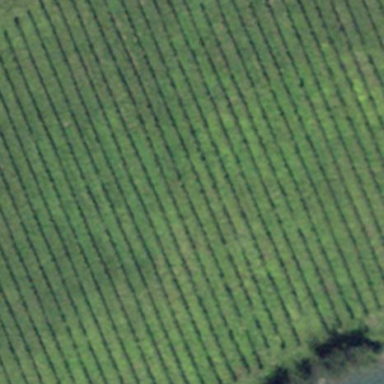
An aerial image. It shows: Vineyard growing grapes.